Question: I am trying to get the value from executing a dynamic query:
'''
declare @query nvarchar(max)
, @returned_value nvarchar(50)
set @returned_value = 'not changed'
set @query = 'select 1000'
exec sp_executesql @query, N'@returned_value varchar(50) OUTPUT', @returned_value OUTPUT
select @returned_value
'''
However, when I select @returned_value I keep getting its initial value.
More precisely:

How can I keep the returned value? What is happening and what am I missing?
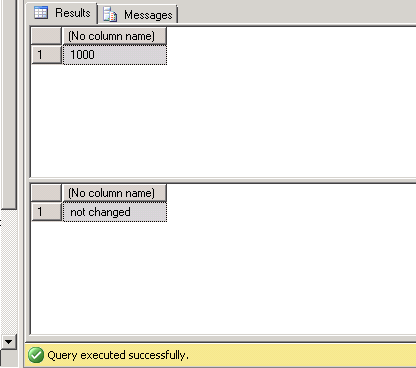
Answer: You've got to assign the parameter in the query. Replace:
'''
set @query = 'select 1000'
'''
With:
'''
set @query = 'select @returned_value = 1000'
'''